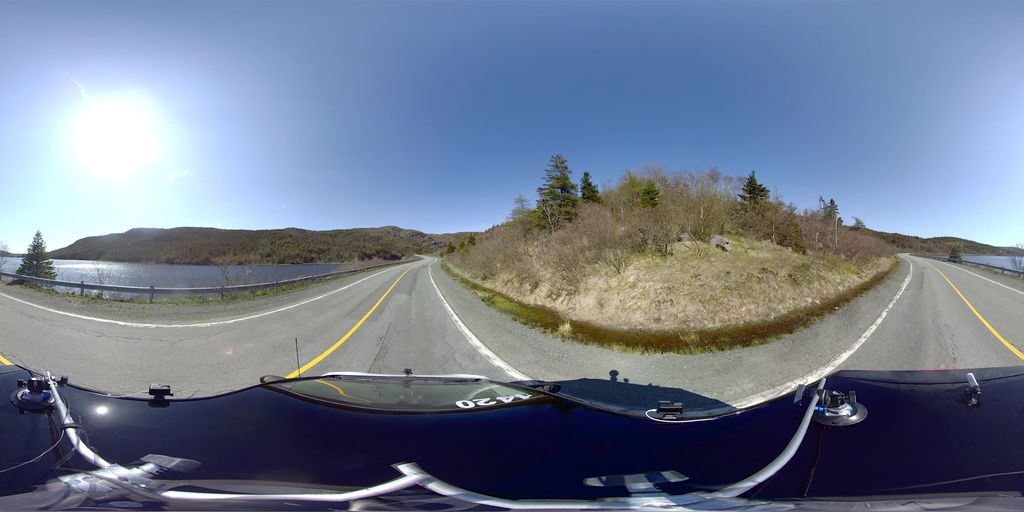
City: st_johns